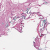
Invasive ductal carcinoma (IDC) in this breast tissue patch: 0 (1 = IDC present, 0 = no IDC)